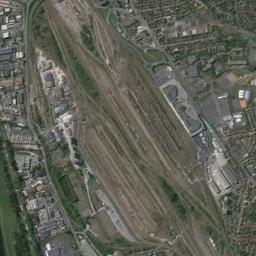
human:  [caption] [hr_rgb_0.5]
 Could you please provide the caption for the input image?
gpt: The railway station is next to some buildings and trees .

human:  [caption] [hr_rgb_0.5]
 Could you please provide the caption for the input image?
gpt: A well-equipped railway station in a crowded city .

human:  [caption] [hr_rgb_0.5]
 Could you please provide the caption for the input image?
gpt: Many buildings of different shapes and sizes are beside the railway station .

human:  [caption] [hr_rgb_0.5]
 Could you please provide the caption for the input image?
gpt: The railway station with lots of railways is surrounded by a residential area .

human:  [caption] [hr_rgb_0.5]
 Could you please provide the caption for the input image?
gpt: There are some green trees and bare land around the railway station .